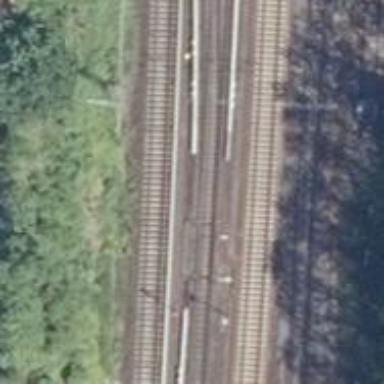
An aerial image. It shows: Railway switch with the turnout on the left side.